Question: I have a problem with an ImageButton. The position of my image is not good into the ImageButton.
is there a way to fix that programmatically ?

'''
<ImageButton
android:id="@+id/nouvelle_annonce_choose_image"
style="?android:attr/borderlessButtonStyle"
android:layout_width="170dp"
android:layout_height="170dp"
android:scaleType="center"
android:layout_gravity="center"
android:layout_marginTop="15dp"
android:background="@drawable/rounded_button"
android:gravity="center_vertical|center_horizontal"
android:src="@drawable/camera"
android:text="hello"
android:textColor="@color/blanc" />
'''
'''
<?xml version="1.0" encoding="utf-8"?>
<shape xmlns:android="http://schemas.android.com/apk/res/android"
android:shape="oval">
<solid android:color="@color/blanc"/>
<stroke android:width="3sp" android:color="@color/blue_dark_normal" />
</shape>
'''
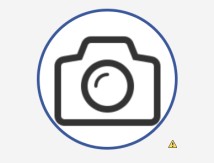
Answer: You've started to do it, with the 'android:layout_marginTop'. Either add a bottom margin, or else just us 'layout_margin', and you should be able to adjust the image as desired.
In fact, it's because of the 'android:layout_marginTop' that your image is off centered. It is putting a large margin at the top of the image, without compensating for it at the bottom.
If margin doesn't work, then try playing with padding. Padding affects how things are aligned within the image. Padding is simply 'android:padding', or 'android:paddingBottom' attributes.